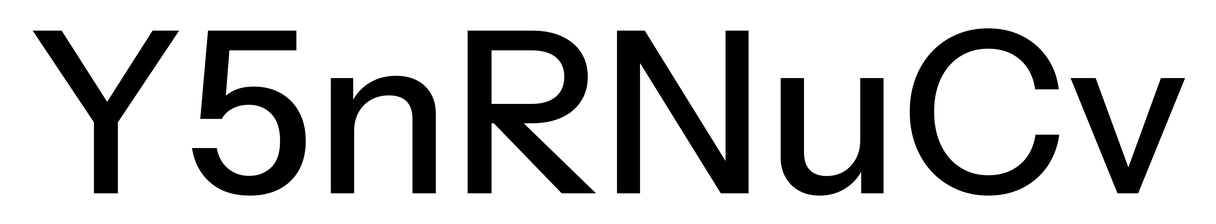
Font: InstrumentSans_Medium